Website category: jobs
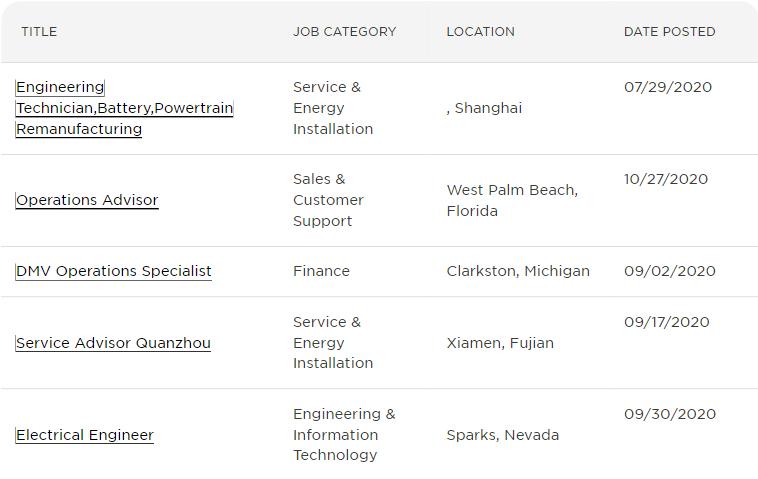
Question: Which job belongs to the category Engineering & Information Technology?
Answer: Electrical Engineer

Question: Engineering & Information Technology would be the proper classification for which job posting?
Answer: Electrical Engineer

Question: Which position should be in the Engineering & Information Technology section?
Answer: Electrical Engineer

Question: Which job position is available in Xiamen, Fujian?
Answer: Service Advisor Quanzhou

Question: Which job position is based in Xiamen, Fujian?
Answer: Service Advisor Quanzhou

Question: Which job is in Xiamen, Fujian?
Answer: Service Advisor Quanzhou

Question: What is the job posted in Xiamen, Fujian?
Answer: Service Advisor Quanzhou

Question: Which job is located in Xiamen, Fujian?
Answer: Service Advisor Quanzhou

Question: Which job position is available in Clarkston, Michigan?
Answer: DMV Operations Specialist

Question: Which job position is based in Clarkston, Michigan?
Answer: DMV Operations Specialist

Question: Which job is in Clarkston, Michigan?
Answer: DMV Operations Specialist

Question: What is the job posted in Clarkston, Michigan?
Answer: DMV Operations Specialist

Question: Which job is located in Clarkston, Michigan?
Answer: DMV Operations Specialist

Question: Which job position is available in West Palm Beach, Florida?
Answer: Operations Advisor

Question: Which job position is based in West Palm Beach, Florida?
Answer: Operations Advisor

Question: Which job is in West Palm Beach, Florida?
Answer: Operations Advisor

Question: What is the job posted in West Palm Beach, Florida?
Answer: Operations Advisor

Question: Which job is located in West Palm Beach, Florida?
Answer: Operations Advisor

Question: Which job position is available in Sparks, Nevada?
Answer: Electrical Engineer

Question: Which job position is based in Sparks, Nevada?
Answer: Electrical Engineer

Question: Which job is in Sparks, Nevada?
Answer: Electrical Engineer

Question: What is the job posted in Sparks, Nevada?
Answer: Electrical Engineer

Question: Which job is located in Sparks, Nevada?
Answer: Electrical Engineer

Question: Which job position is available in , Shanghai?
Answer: Engineering Technician,Battery,Powertrain Remanufacturing

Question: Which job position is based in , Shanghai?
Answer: Engineering Technician,Battery,Powertrain Remanufacturing

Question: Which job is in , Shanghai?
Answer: Engineering Technician,Battery,Powertrain Remanufacturing

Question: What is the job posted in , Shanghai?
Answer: Engineering Technician,Battery,Powertrain Remanufacturing

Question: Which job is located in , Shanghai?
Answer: Engineering Technician,Battery,Powertrain Remanufacturing